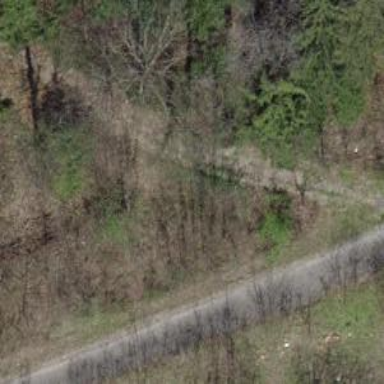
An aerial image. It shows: Road with steps.